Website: walmart
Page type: gifting
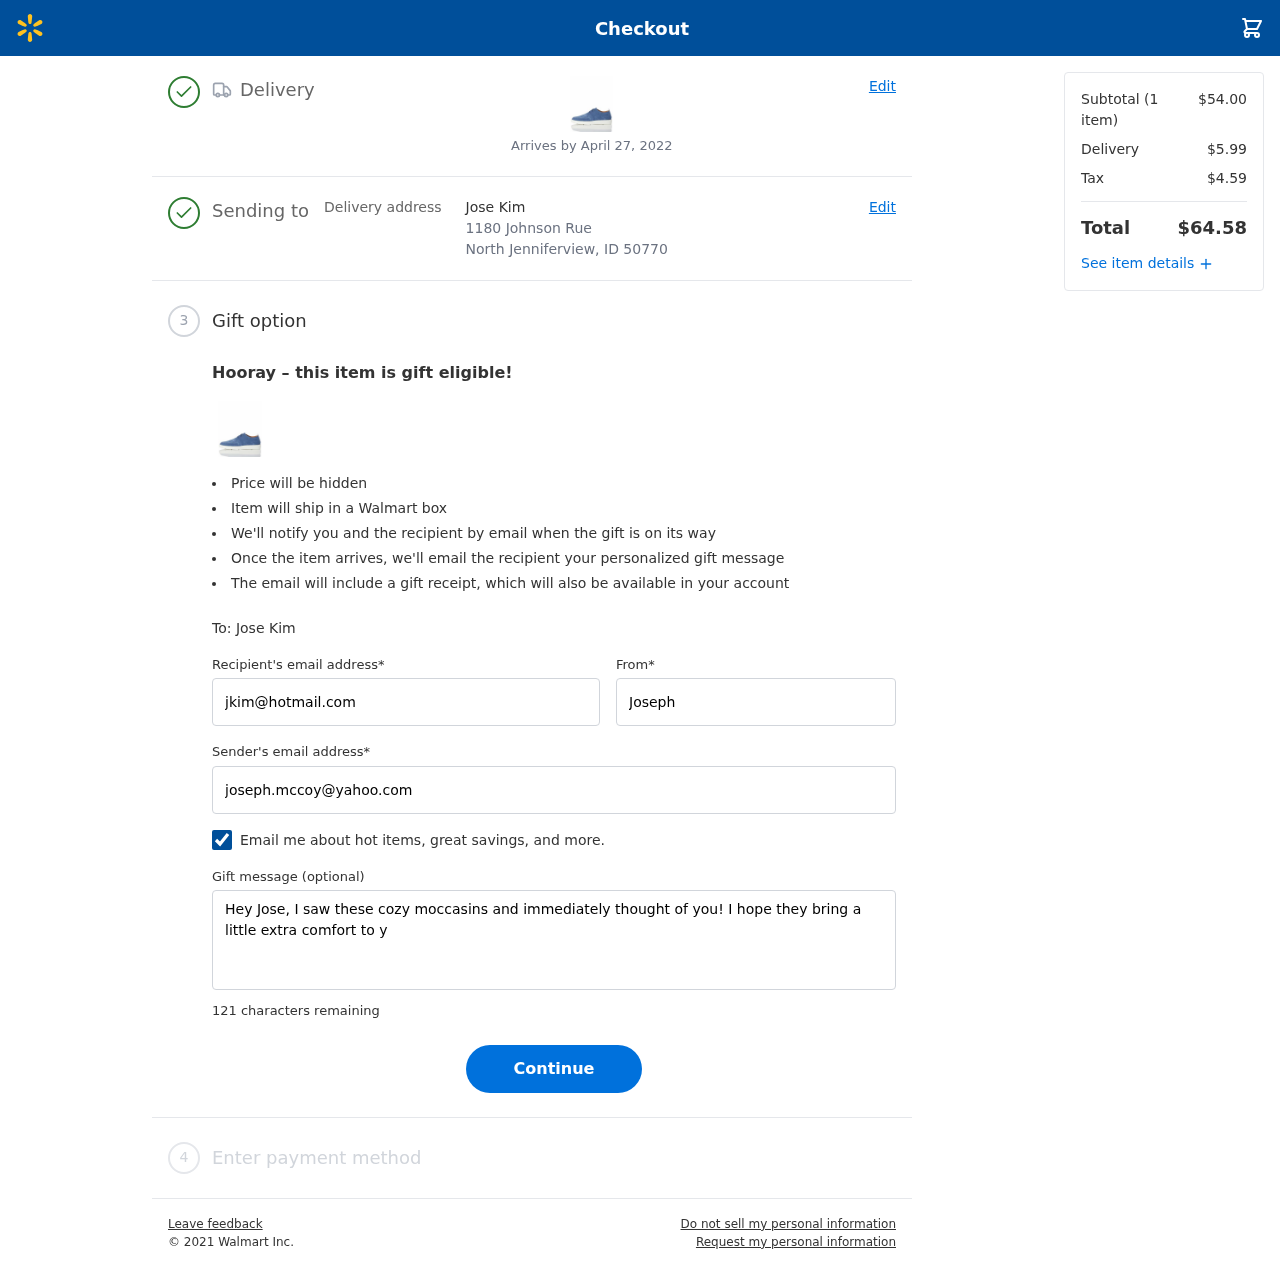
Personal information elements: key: PII_CITY_STATE_ZIP
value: North Jenniferview, ID 50770
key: PII_EMAIL
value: joseph.mccoy@yahoo.com
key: PII_FIRSTNAME
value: Joseph
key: PII_GIFT_EMAIL
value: jkim@hotmail.com
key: PII_GIFT_FULLNAME
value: Jose Kim
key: PII_GIFT_MESSAGE
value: Hey Jose, I saw these cozy moccasins and immediately thought of you! I hope they bring a little extra comfort to your days. Just a little something to brighten your week!
Joseph
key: PII_STREET
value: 1180 Johnson Rue
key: PII_GIFT_FIRSTNAME
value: Jose
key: PII_GIFT_LASTNAME
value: Kim
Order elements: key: ORDER_DELIVERY_DATE
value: Arrives by April 27, 2022
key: ORDER_NUM_ITEMS
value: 1
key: ORDER_SUBTOTAL
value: $54.00
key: ORDER_SHIPPING_COST
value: $5.99
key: ORDER_TAX
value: $4.59
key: ORDER_TOTAL
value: $64.58